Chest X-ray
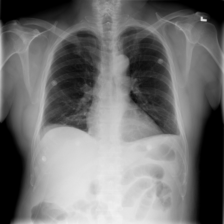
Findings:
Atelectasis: negative
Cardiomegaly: negative
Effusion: negative
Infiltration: positive
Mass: negative
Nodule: negative
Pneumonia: negative
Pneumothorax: negative
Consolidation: negative
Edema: negative
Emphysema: negative
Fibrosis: negative
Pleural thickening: negative
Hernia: negative